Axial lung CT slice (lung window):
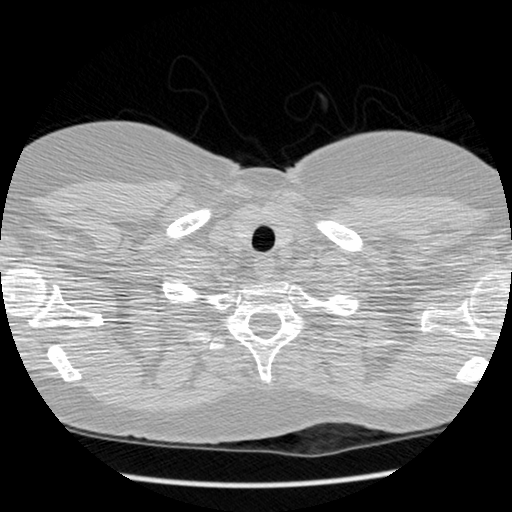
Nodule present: no